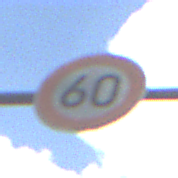
Verkehrszeichen: Geschwindigkeit60
Umgebung: Outdoor, Suburban
Tageszeit: MorningAfternoon
Wetter: PartlyCloudy
Licht: Natural
Jahreszeit: NotSpecified
Kontrast: LowContrast